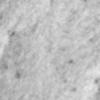
Label: no_change